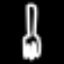
Label: fork